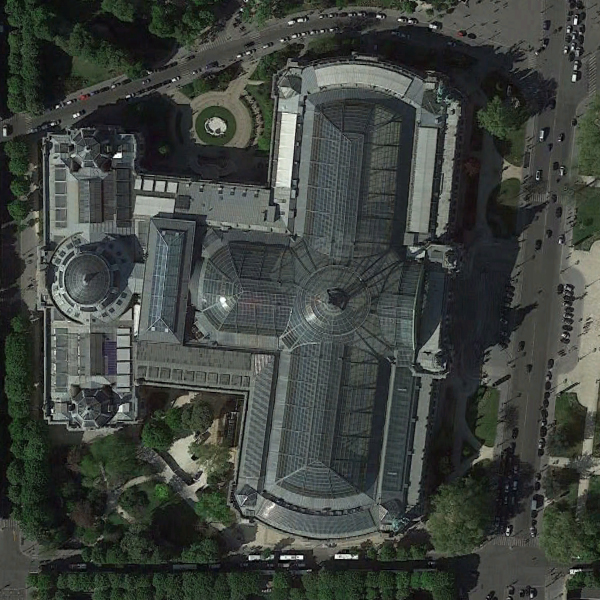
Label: Center